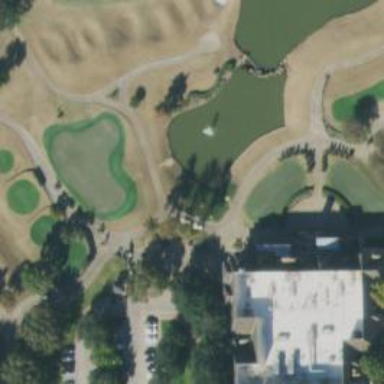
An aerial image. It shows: Golf cartpath that is also road path.